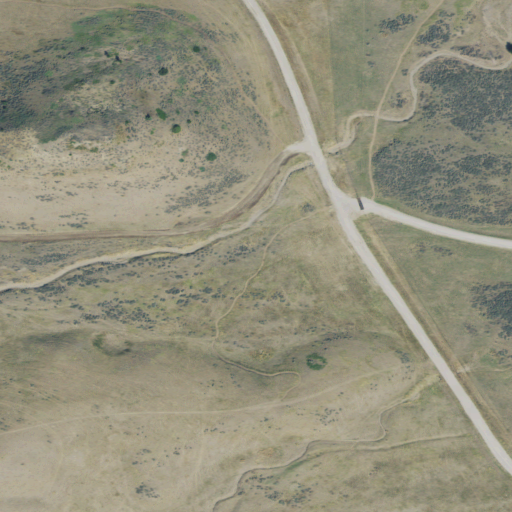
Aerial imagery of valley in Montana named Murphy Canyon containing grassland and shrub